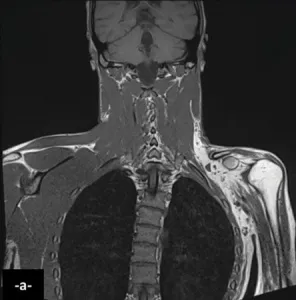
Coronal T1 and T2 FAT SAT magnetic resonance imaging (MRI) of the brachial plexus were performed, showing fatty infiltration of the left shoulder and upper limb muscles (a,b).
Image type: radiology (mri)